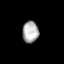
Tissue: lung
Cell type: Endothelial cells
Senescence score: 0.5634
Nuclear area (px): 342
Mean DAPI intensity: 172.854